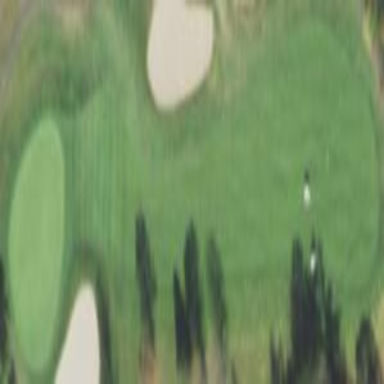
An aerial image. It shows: Golf fairway surrounded by grass.